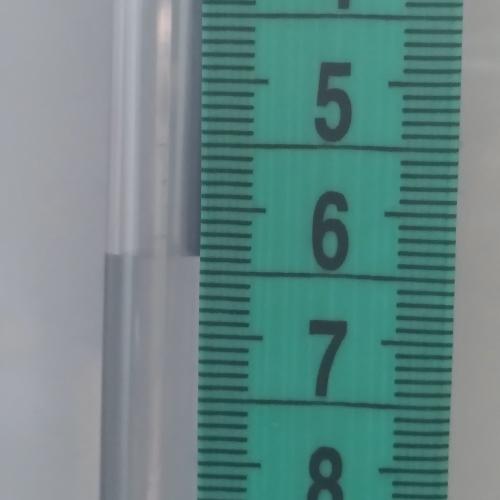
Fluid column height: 6.4 cm